Interaction volume radius: 5 \u00c5
Interaction volume height: 20 \u00c5
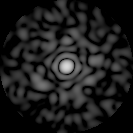
Disorder parameter: 0.8105